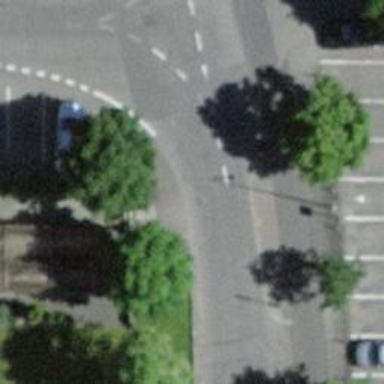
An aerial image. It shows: Set of steps on the road.